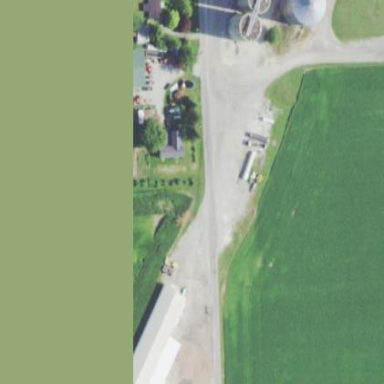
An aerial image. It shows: Farmyard area.